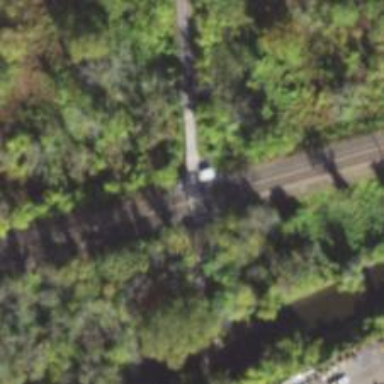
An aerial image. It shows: Abandoned railway track beside cycleway.